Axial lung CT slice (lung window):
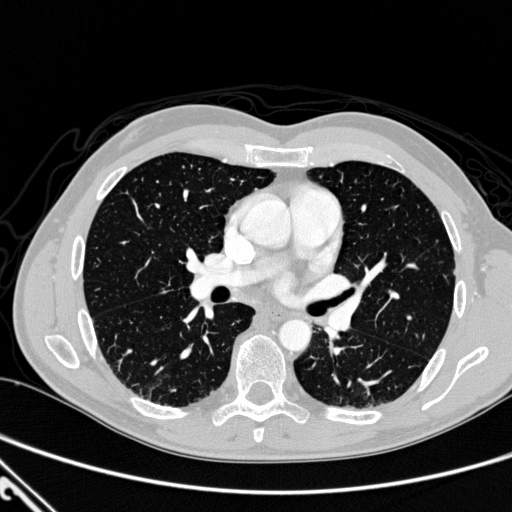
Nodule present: no